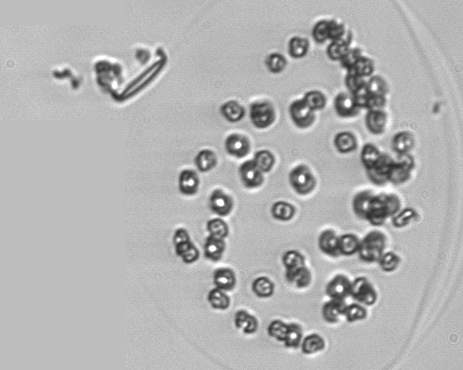
Label: Phaeocystis